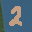
Label: 2